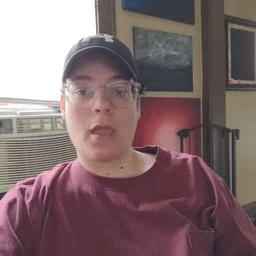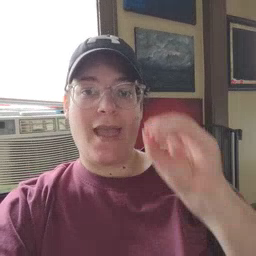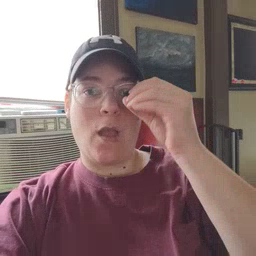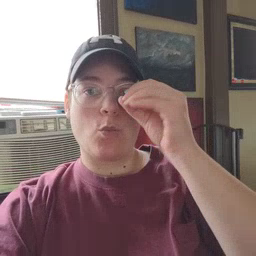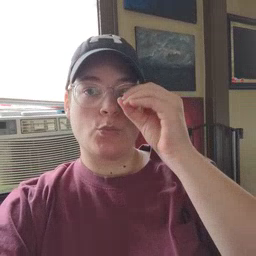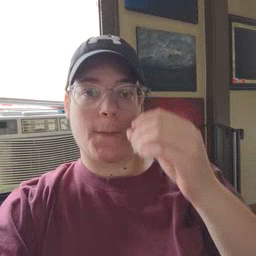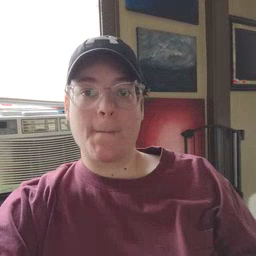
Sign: owl